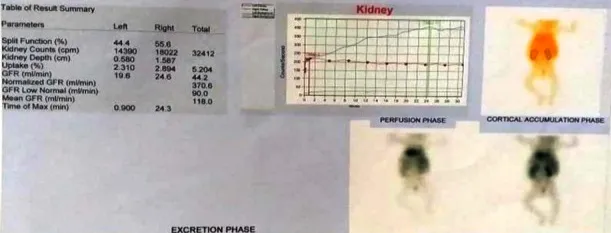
99m Tc-DTPA Renal Scan.
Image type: radiology (spect)